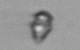
Label: Heterocapsa_rotundata